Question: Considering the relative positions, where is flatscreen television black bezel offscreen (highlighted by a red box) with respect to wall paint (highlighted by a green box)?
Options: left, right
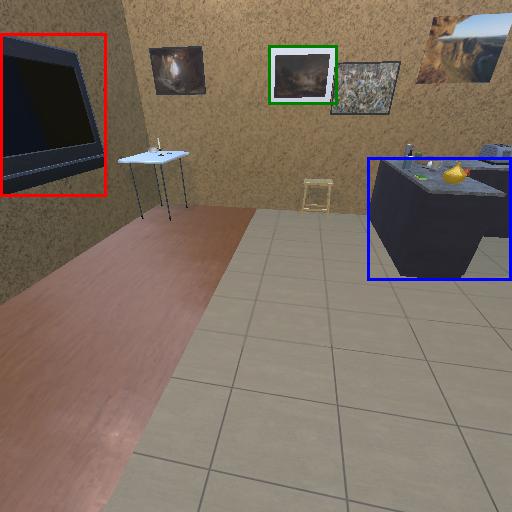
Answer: left